【题型】填空题　【知识点】立体几何　【难度】hard
在四棱锥$P-ABCD$中，底面$ABCD$是边长为$2\sqrt{2}$的正方形，$P$在底面的射影为正方形的中心$O$，$PO=4$，$Q$为$AO$中点.点$T$为该四棱锥表面上一个动点，满足$PA$、$BD$都平行于过$QT$的四棱锥的截面，则动点$T$的轨迹围成的多边形的面积为\_\_\_\_\_\_.

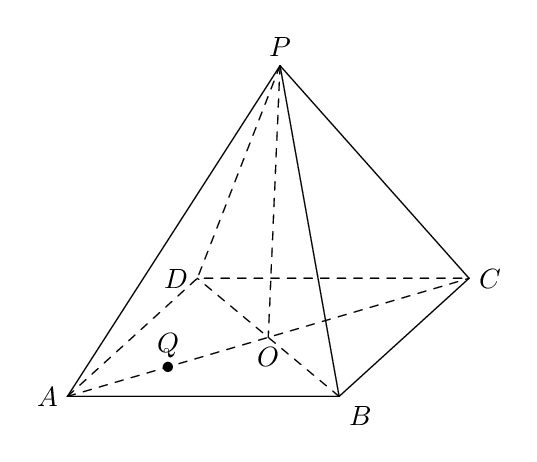
【解答】
\noindent \textbf{【答案】}$\dfrac{5\sqrt{5}}{2}$ / $\dfrac{5}{2}\sqrt{5}$

\noindent \textbf{【分析】}首先取$AD$的中点$E$，$PD$的中点$F$，$PO$的中点$R$，$PB$的中点$N$，连接$QR$延长交$PC$与点$M$，连接$E,F,M,N,G$，证明平面$EFMNG$即为所求的截面，再证明四边形$EFNG$是矩形，$RM\perp FN$，矩形面积加三角形面积之和即为所求.

\noindent \textbf{【详解】}

\noindent 取$AD$的中点$E$，$PD$的中点$F$，$PO$的中点$R$，$PB$的中点$N$，连接$QR$延长交$PC$与点$M$，依次连接$E,F,M,N,G$，

\noindent 可知$EF\parallel PA$，$RQ\parallel PA$，$NG\parallel PA$，即$EF\parallel RQ\parallel NG$，而$EG\parallel FN$，

\noindent 所以$E,F,G,Q,N,R$共面，所以$E,F,M,N,G$共面，

\noindent 因为底面$ABCD$是边长为$2\sqrt{2}$的正方形，

\noindent 所以对角线$AC=BD=4$，$AO=2$，

\noindent 因为$P$在底面的射影为正方形的中心，可得$PO\perp$面$ABCD$，

\noindent 因为$AO\subset$面$ABCD$，所以$PO\perp AO$，

\noindent 因为$PO=4$，$AO=2$，所以$PA=\sqrt{2^2+4^2}=2\sqrt{5}$，

\noindent 因为$E$、$F$分别为$AD$、$PD$的中点，

\noindent 所以$EF=\dfrac{1}{2}PA=\sqrt{5}$，且$EF\parallel PA$，

\noindent 因为$PA\not\subset$平面$EFMG$，$EF\subset$平面$EFMG$，

\noindent 所以$PA\parallel$平面$EFMG$，同理$BD\parallel$平面$EFMG$，

\noindent 所以平面$EFMG$即为所求截面.

\noindent 又因为平面$APC\cap$平面$EFMG=QM$，$PA\subset$平面$APC$，所以$QM\parallel AP$，

\noindent 因为$Q$为$AO$的中点，可得$QC=\dfrac{3}{4}AC$，

\noindent 所以$QM=\dfrac{3}{4}AP$，$QR=\dfrac{1}{2}AP$，$RM=QM-QR=\dfrac{1}{4}AP=\dfrac{\sqrt{5}}{2}$，

\noindent 因为$N$、$F$分别为$PB$、$PD$的中点，所以$FN\parallel BD$，$FN=\dfrac{1}{2}BD$，

\noindent 所以$FN\parallel EG$，$FN=EG$，所以四边形$EFNG$是平行四边形，

\noindent 因为$EG\perp PO$，$EG\perp AC$，$PO\cap AC=O$，所以$EG\perp$平面$APC$，

\noindent 因为$QM\subset$平面$APC$，可得$EG\perp QM$，所以$EG\perp GN$，

\noindent 所以四边形$EFNG$是矩形，

\noindent 所以动点$T$的轨迹围成的多边形的面积为$\sqrt{5}\times 2+\dfrac{1}{2}\times 2\times \dfrac{\sqrt{5}}{2}=\dfrac{5\sqrt{5}}{2}$.

\noindent 故答案为：$\dfrac{5\sqrt{5}}{2}$.
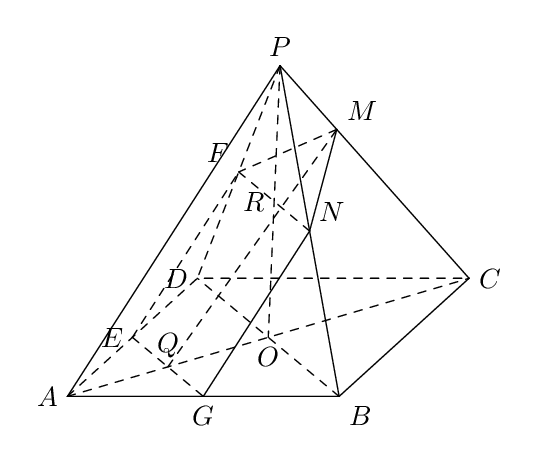